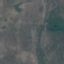
Land use / land cover class: HerbaceousVegetation